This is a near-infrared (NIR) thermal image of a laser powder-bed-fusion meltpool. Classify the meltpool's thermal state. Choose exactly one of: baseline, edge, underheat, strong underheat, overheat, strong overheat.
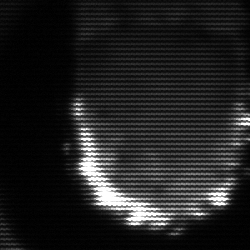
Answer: baseline